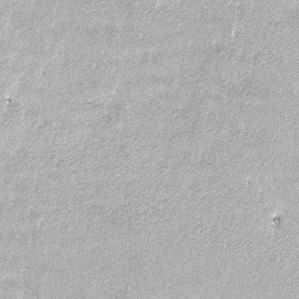
Label: frost